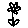
Label: flower